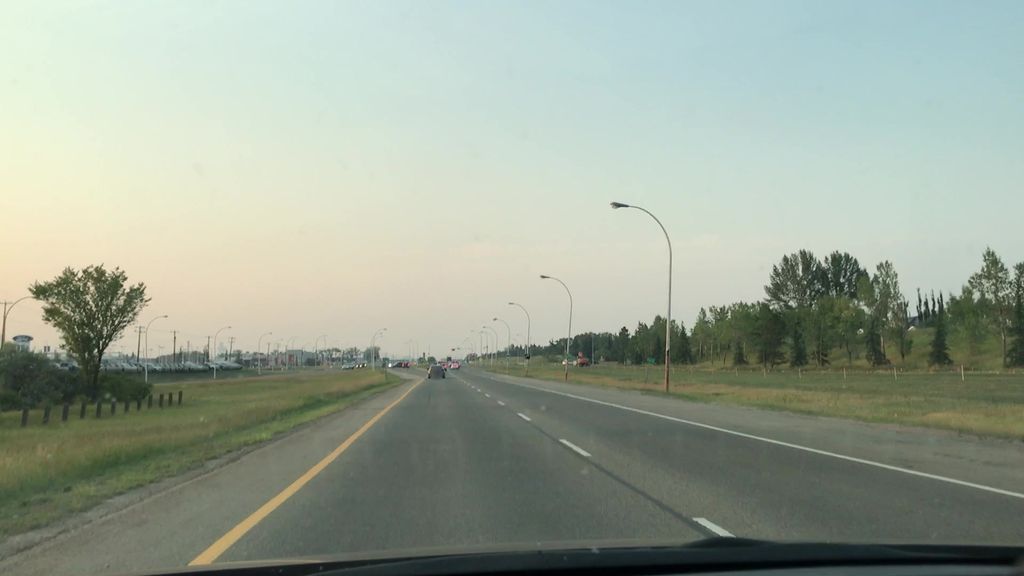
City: edmonton